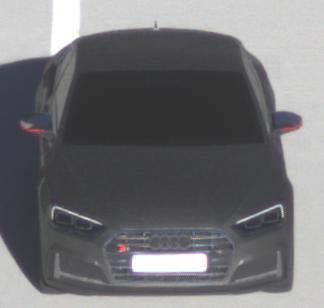
Make: Audi
Model: S5 Sportback
Detailed model: 8T Facelift
Model produced from: 2011
Model produced until: 2016
Doors: 5
Color: gray
Road condition: dry road
Daytime: sunrise or sunset
Contrast: medium contrast